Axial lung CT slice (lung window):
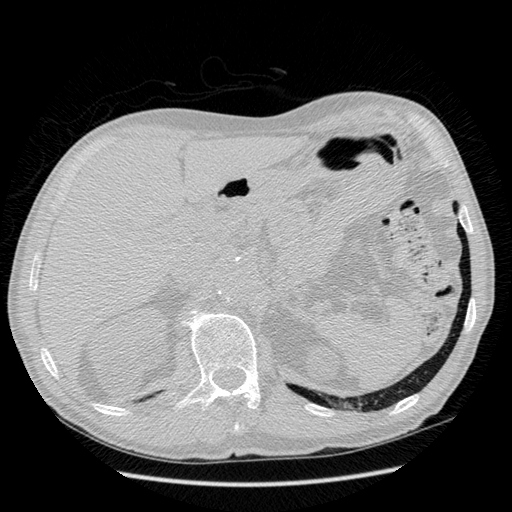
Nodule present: no